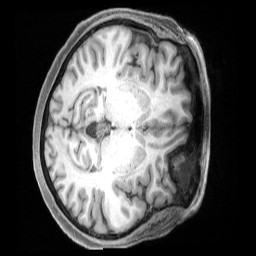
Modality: T1w
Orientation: axial
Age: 53
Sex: female
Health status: ill
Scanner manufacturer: siemens
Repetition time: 2.4 s
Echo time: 0.00231 s